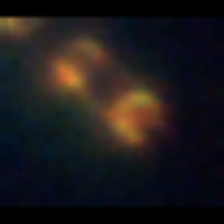
Taxon: Skeletonema
Group: Diatoms